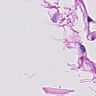
Metastatic tissue present: no